Question: Update: See summary below
I am working my way through converting a program from Swift 1.1 to 1.2. As part of that, I came across this (imperfect) code:
'''
func encode2(n:String, v:AnyObject)->String {
var result:String = ""
let n2 = n.stringByAddingPercentEscapesUsingEncoding(NSUTF8StringEncoding)
let v2 = v.stringByAddingPercentEscapesUsingEncoding(NSUTF8StringEncoding)
result = n2! + "=" + v2!
return result
}
'''
Among other problems, if 'encode2' is called with parameter 'v' any type other than 'String', this program crashes at runtime (unsurprisingly) with an 'unrecognised selector' message. The Swift compiler could have avoided this crash by making me check it was a string, like this, for example:
'''
if let v = v as? String {
let v2 = v.stringByAddingPercentEscapesUsingEncoding(NSUTF8StringEncoding)
...
}
'''
Given that Swift 1.2 is so picky about making me use 'as!' for downcasting, I was a bit surprised it didn't make me type-check 'AnyObject' at runtime, or at least warn me that I hadn't done it.
,
or
After answers here and at the Apple Forum.
The strategy does seem a bit odd, but is consistent with the Swift documentation. If you define a variable as 'AnyObject', then the compiler assumes you know it is dangerous. If you compute a variable that turns out to be an 'AnyObject', the compiler warns you:

However, if you call a method on an 'AnyObject', the compiler always assumes that you know what you're doing, and says nothing.
The "Using Swift With Cocoa and Objective C" book explicitly suggests writing '?' after the method name,
'''
if let v2 = v.stringByAddingPercentEscapesUsingEncoding?(NSUTF8StringEncoding) {
// ...
}
'''
to turn the result into an absent optional rather than crash if the method is not present. But the compiler doesn't enforce it.
This seems very un-Swifty to me but it's the case for the time being.
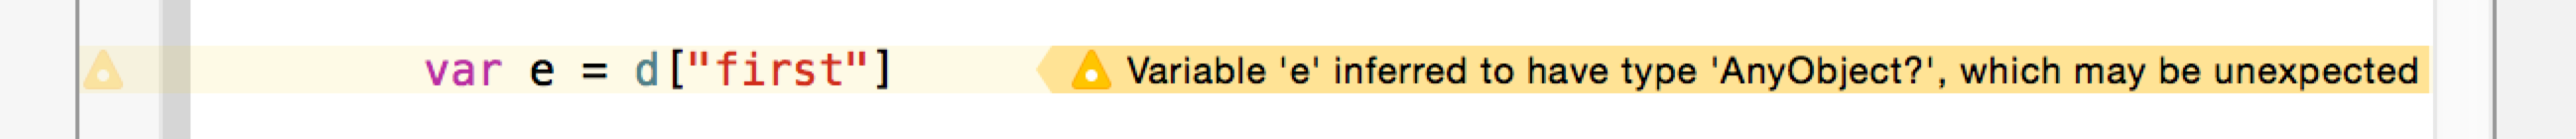
Answer: 'AnyObject' is a Swift version of 'id', from <URL>:
> Swift includes a protocol type named 'AnyObject' that represents any kind of object, just as 'id' does in Objective-C. The 'AnyObject' protocol allows you to write type-safe Swift code while maintaining the flexibility of an untyped object. Because of the additional safety provided by the 'AnyObject' protocol, Swift imports 'id' as 'AnyObject'.
If you want:
> You can take advantage of optionals in Swift to eliminate this common Objective-C error from your code. When you call an Objective-C method on an 'AnyObject' type object, the method call actually behaves like an implicitly unwrapped optional. you would use for optional methods in protocols to optionally invoke a method on AnyObject.
In your case, you can:
'''
if let v2 = v.stringByAddingPercentEscapesUsingEncoding?(NSUTF8StringEncoding) {
// ... ^
}
'''
But I'd also wondered why it's NOT 'Optional', but 'ImplicitlyUnwrappedOptional'.
In Cocoa API Reference, in API parameters, we often see 'Error!', 'AnyObject!', 'String!', and so on... As for Objective-C interoperation, It seems, the default is , <URL>:
> In some cases, you might be absolutely certain that an Objective-C method or property never returns a 'nil' object reference. To make objects in this special scenario more convenient to work with, Swift imports object types as implicitly unwrapped optionals.
That is, .